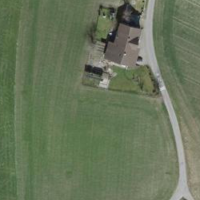
EUNIS habitat code: 52
Species observed at this site:
Stellaria graminea